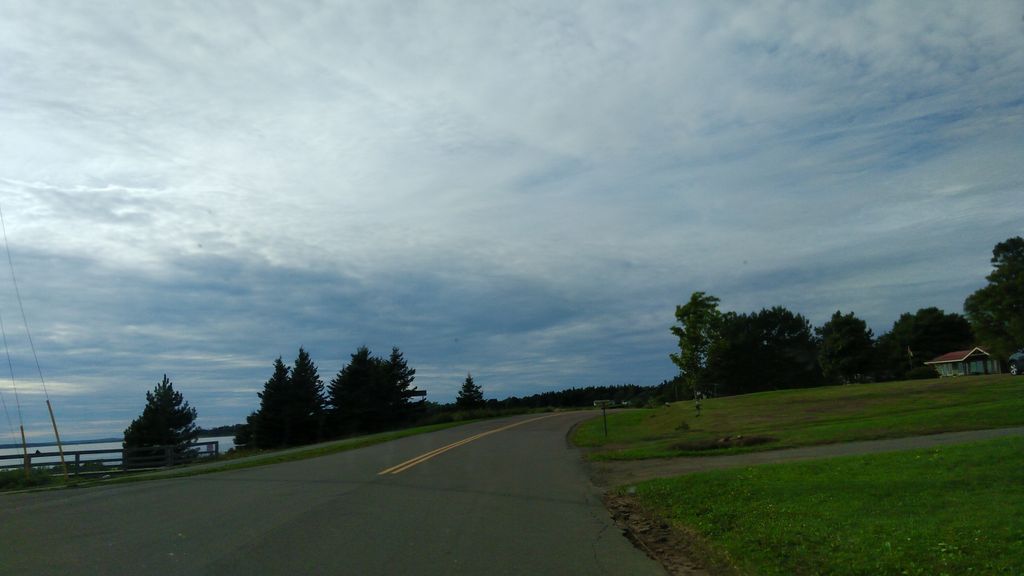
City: charlottetown